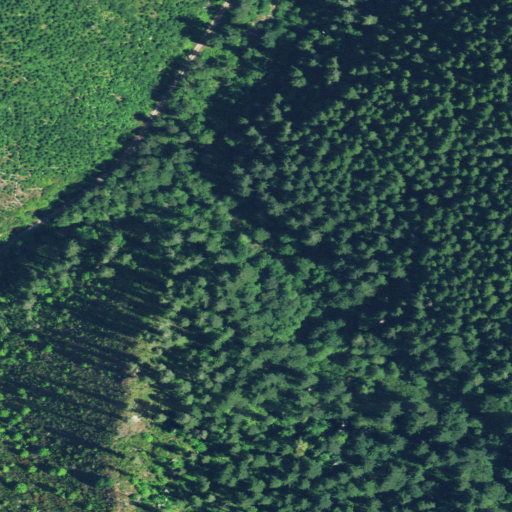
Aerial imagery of valley in Oregon named Wet Gulch containing grassland, evergreen forest, pasture, and shrub